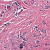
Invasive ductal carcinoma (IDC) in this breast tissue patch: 1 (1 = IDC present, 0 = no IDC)